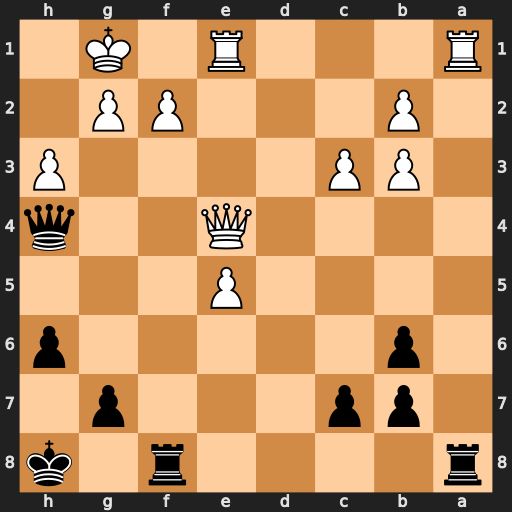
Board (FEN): r4r1k/1pp3p1/1p5p/4P3/4Q2q/1PP4P/1P3PP1/R3R1K1
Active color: b
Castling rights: -
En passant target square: -
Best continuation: Qxe4 Rxe4 Rxa1+